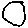
Label: circle